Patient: sex M, age 60
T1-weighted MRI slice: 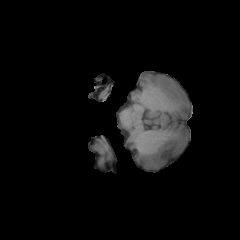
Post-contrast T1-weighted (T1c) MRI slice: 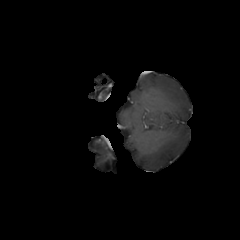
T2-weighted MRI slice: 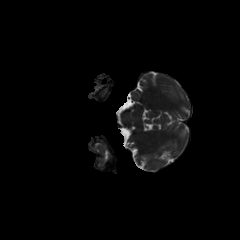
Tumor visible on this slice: no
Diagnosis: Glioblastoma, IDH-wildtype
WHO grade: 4